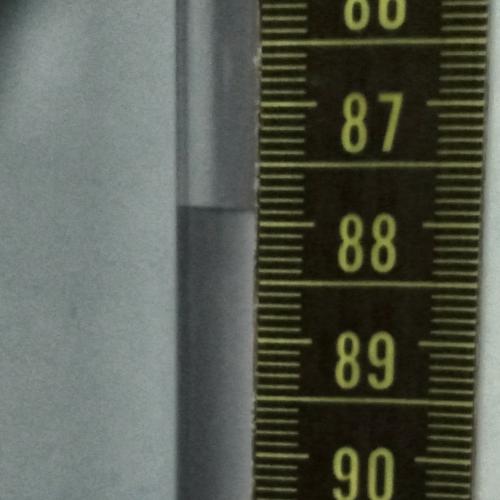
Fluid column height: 87.9 cm